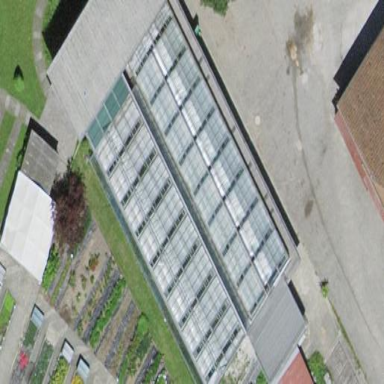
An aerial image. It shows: Greenhouse.